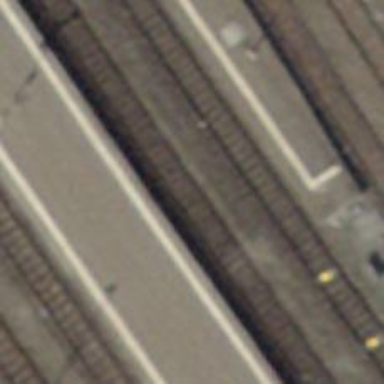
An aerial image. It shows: Stop position for public transport at railway stop.